Question: First issue, where is it suppose to be?
Accordint to <URL>
> Files will, by default be stored in the server's default temporary
directory, unless another location has been given with the
upload_tmp_dir directive in php.ini. The server's default directory
can be changed by setting the environment variable TMPDIR in the
environment in which PHP runs
So I go to my php.ini file and find
> upload_tmp_dir = "\xampplite\tmp"
And let me go ahead and post by xhtml code:
'''
<div class="t2_c2">
<form name="f9" enctype="multipart/form-data" action="pi5.php" method="POST">
<input type="hidden" name="MAX_FILE_SIZE" value="100000" />
<input name="ufile" type="file" class="te7" />
</form>
</div>
'''
This is a form inside a column, inside a table.
And last but not least the javascript that submits this form.
'''
document.f9.submit();
'''
Because there is alot of files non of which appear to be my file in the temp directory I add some debug php code to look at the $_FILES super global associative array.
The code
'''
print_r($_FILES['ufile']);
'''
returns this info.
> Array ( [name] => c0.css [type] => text/css [tmp_name] =>
F:\xampplite\tmp\php317C.tmp [error] => 0 [size] => 10652 ) The file
c0.css
on a second run in produces
> Array ( [name] => here.gif [type] => image/gif [tmp_name] =>
C:\Users\a\AppData\Local\Temp\phpC256.tmp [error] => 0 [size] => 8549
)
which I find odd, that this is not specified in the php.ini file and proves php.net documentation invalid.
Life is lookin good until I go to the [tmp_name] and find this:

No file.
My plan was to change my php.ini file so that the file is downloaded directly to where I want it, but according the answers below, the file only lasts as long as the php script is running, so this does not appear to be an option or at minimal a simple option. That was why I did not use the move function at first.
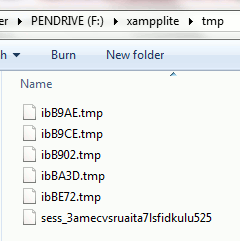
Answer: The 'tmp_name' is only valid for the lifetime of the PHP script execution, after which the file is cleaned up. You need to <URL> to a permanent location in the same script execution for it to persist.